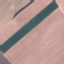
Label: AnnualCrop